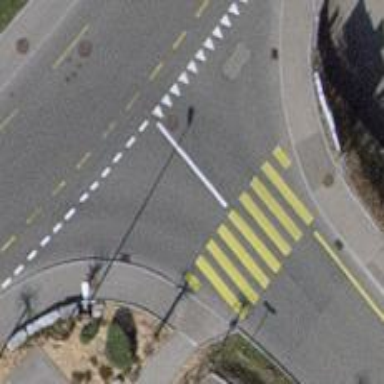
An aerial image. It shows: Uncontrolled zebra crossing on the road.